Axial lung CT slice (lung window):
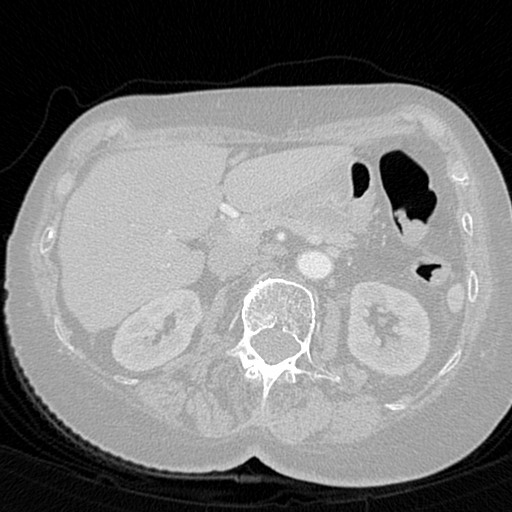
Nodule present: no